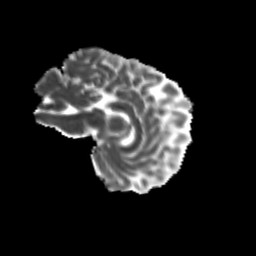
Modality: MD
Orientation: sagittal
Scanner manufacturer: siemens
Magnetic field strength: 3 T
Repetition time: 9.2 s
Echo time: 0.084 s